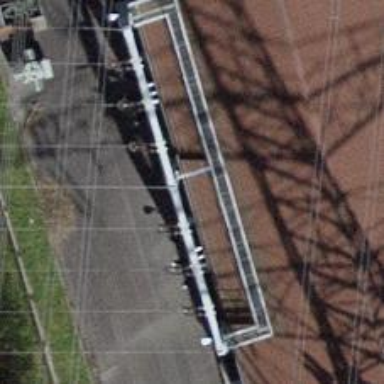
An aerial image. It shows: Terminal designed for power.